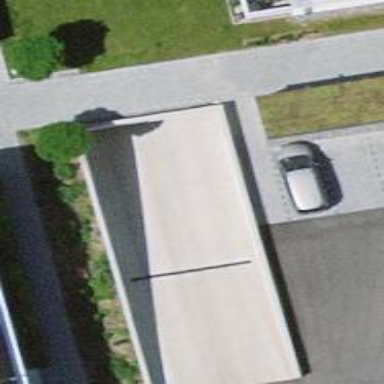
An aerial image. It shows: Parking entrance.